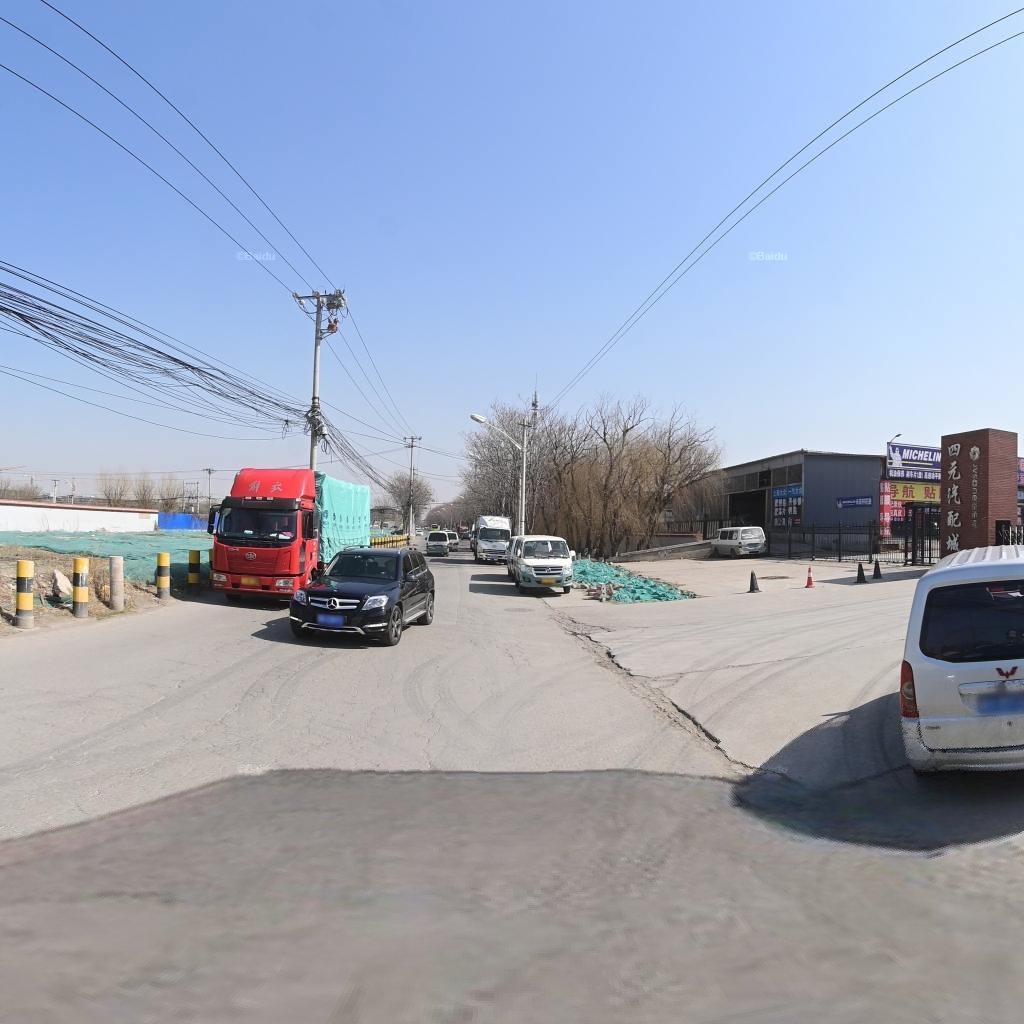
Region: Chaoyang
Road damage annotations: manhole cover, alligator crack